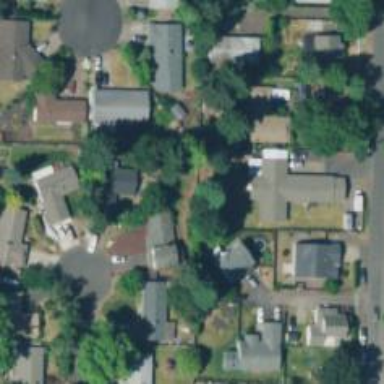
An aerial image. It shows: Single-family residential area.